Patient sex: F
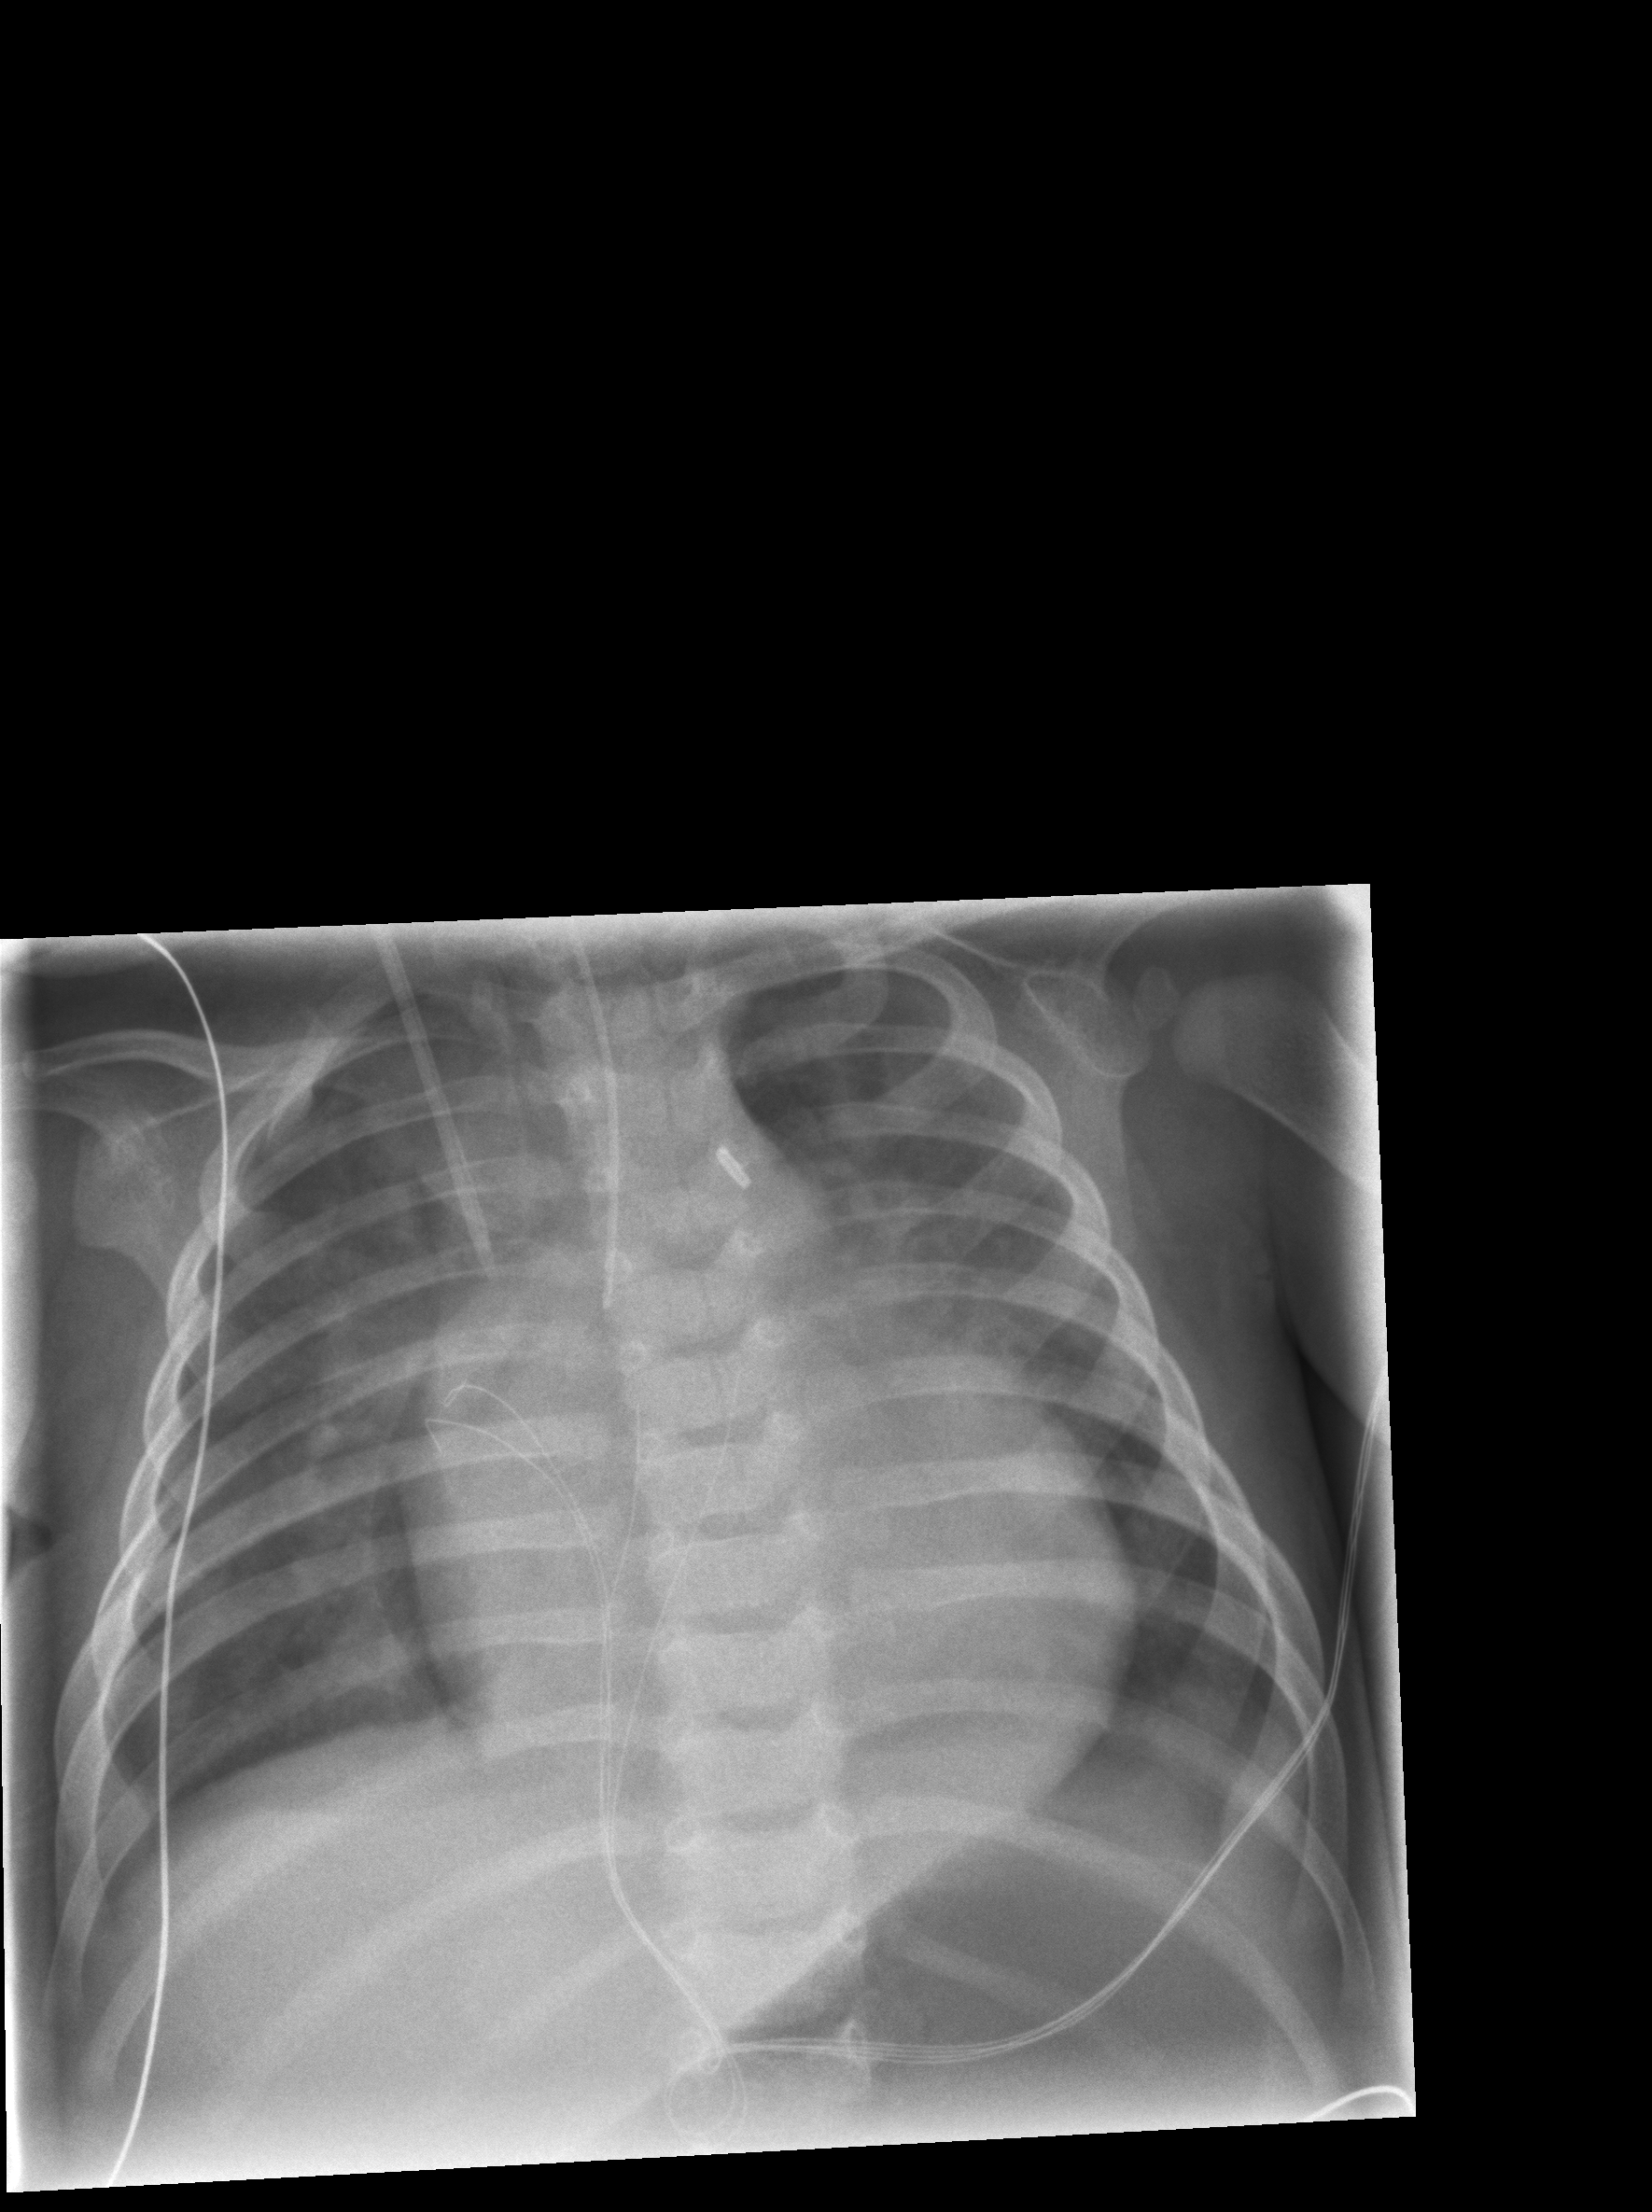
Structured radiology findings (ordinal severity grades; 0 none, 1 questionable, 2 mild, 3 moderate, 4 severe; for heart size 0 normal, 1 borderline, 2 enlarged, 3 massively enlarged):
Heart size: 2
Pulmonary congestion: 0
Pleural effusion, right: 0
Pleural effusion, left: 0
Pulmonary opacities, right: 2
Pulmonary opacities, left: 0
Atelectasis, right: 0
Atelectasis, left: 0